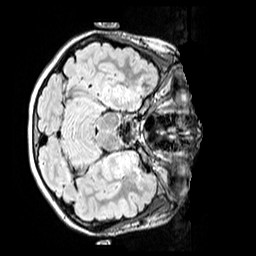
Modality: FLAIR
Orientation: axial
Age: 10
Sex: female
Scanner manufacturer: siemens
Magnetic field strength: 3 T
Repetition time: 5 s
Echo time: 0.388 s